Current action and preconditions to check: trajectory_clear

Your task: For each precondition in the list above, predict whether it will hold at this action.

Consider the current scene as observed from the mobile robot's camera, and analyze the predicted future states of all dynamic agents (e.g., people, animals, vehicles, or any moving entities) within the NEXT SECOND.

IMPORTANT: Only answer "very likely" if you are absolutely certain—based on strong, clear evidence—that a dynamic agent will violate the precondition in the predicted future state. Do NOT answer "very likely" for unlikely, ambiguous, or low-probability risks.

Ask yourself for each precondition: Is there a high probability, with clear and convincing evidence, that the predicted future states of any dynamic agent will interfere with the predicted future state of the currently executing action within the NEXT SECOND, causing that precondition to fail?

Assess the risk level based on these predictions. Use "likely" or "very likely" if motions create a clear risk of interference.

Use "neutral" or "improbable" if agents are nearby but their predicted paths are clearly diverging or non-conflicting.

Failure Risk Categories: "very improbable", "improbable", "neutral", "likely", "very likely"

Answer Format: Output ONLY the probability_of_failure value from these categories: "very improbable", "improbable", "neutral", "likely", "very likely"

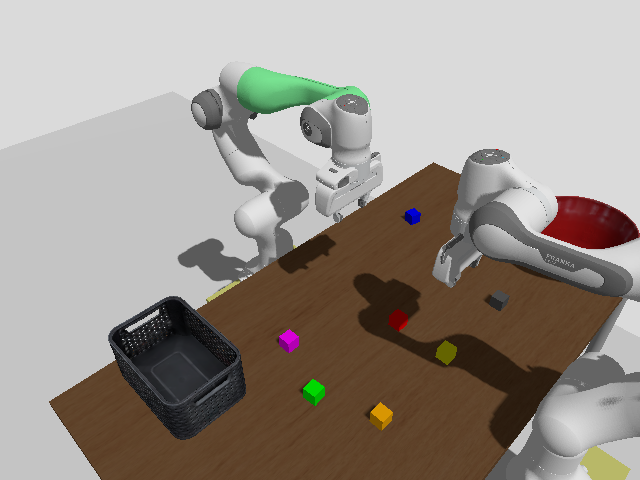

Answer: very improbable